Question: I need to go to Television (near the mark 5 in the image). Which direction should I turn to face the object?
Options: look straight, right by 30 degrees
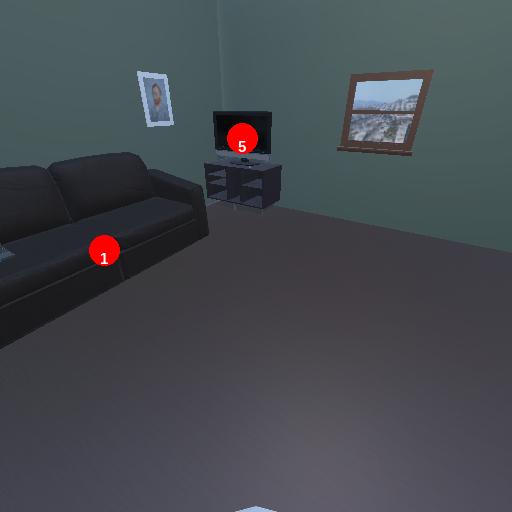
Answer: look straight